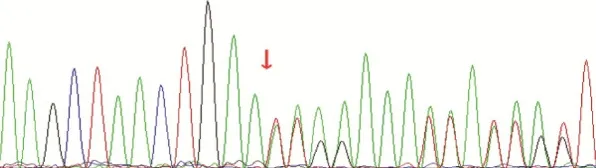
(Ile371Term), while their father.
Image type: pathology (immunostaining)